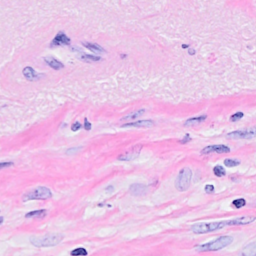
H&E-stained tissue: Breast